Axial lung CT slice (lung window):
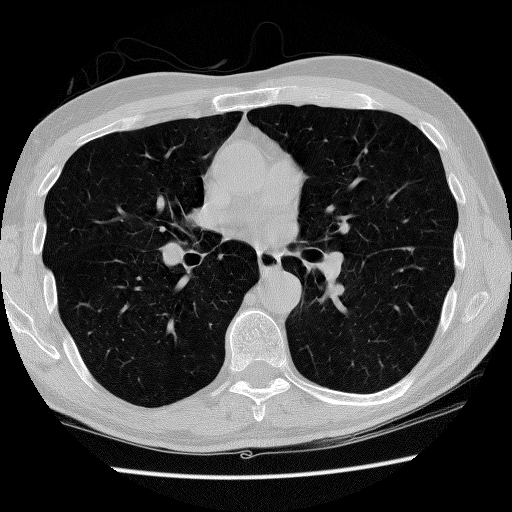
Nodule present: no